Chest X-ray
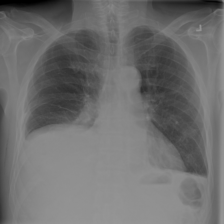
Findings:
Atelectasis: negative
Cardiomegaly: negative
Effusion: positive
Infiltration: negative
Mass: negative
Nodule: negative
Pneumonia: negative
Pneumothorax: negative
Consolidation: negative
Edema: negative
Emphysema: negative
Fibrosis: negative
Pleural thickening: positive
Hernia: negative